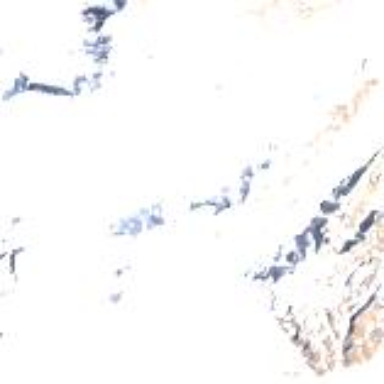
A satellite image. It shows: Majestic glacier in the distance.